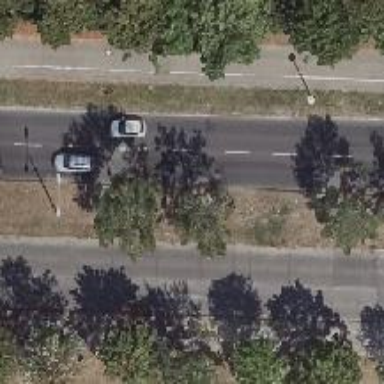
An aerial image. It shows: Avenue of deciduous broadleaved trees.